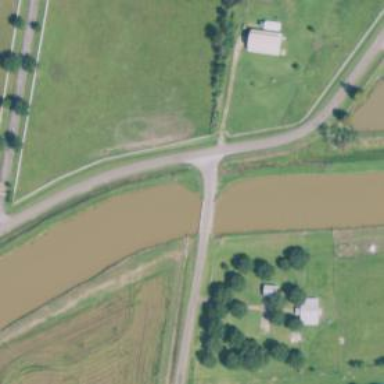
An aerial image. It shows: Unclassified road with bridge.